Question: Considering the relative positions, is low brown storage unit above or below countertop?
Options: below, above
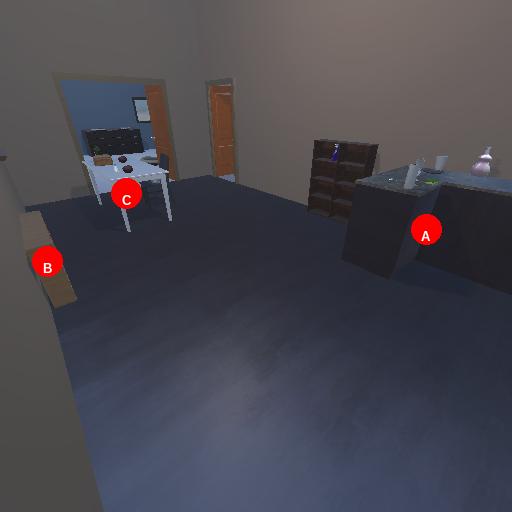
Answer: below